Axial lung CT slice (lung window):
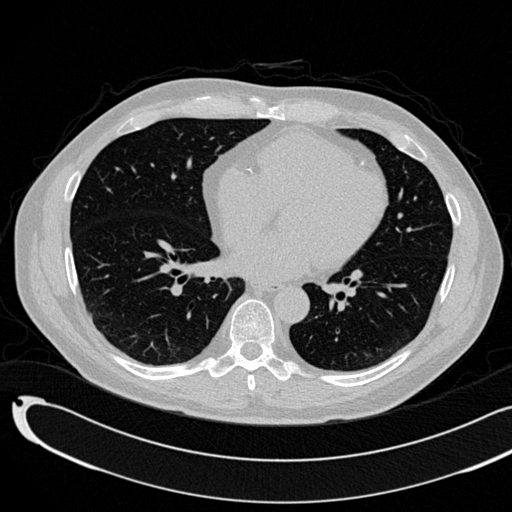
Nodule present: no